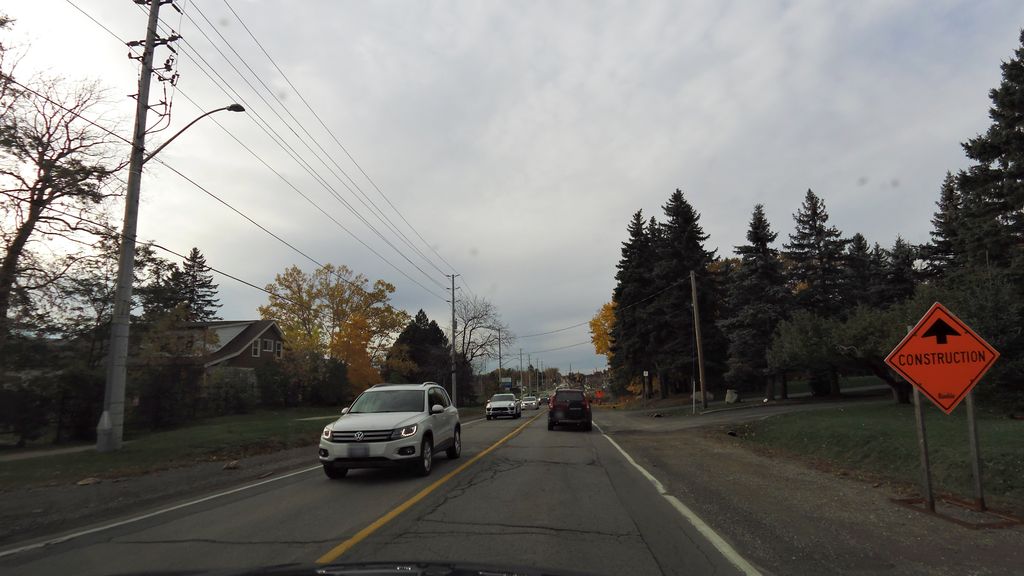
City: hamilton